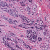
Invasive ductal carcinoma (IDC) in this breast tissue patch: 1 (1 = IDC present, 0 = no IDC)